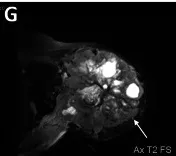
Further characterization of left humeral aggressive bony lesion. A-H: The known mass lesion about the proximal humerus is again demonstrated. It extends to involve the humeral head and extends inferiorly to the level of the mid-humeral shaft. This measures approximately 10.3 cm anterior-posterior by 8.3 cm medial-lateral by 15.9 cm craniocaudad. This replaces the marrow about the proximal humerus and there is associated soft tissue extension and pathologic fracturing. The lesion is heterogeneous on fluid-sensitive sequences and there is an avid heterogeneous enhancement (E-H). This is in keeping with the known leiomyosarcoma.
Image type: radiology (mri)